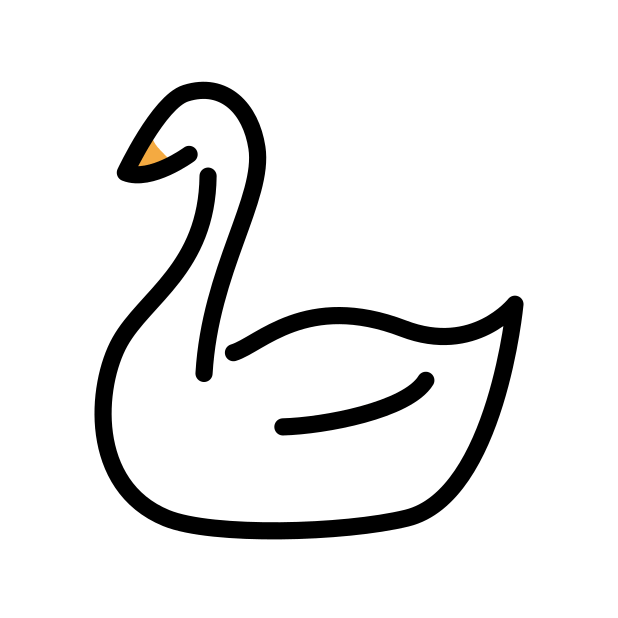
swan